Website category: university
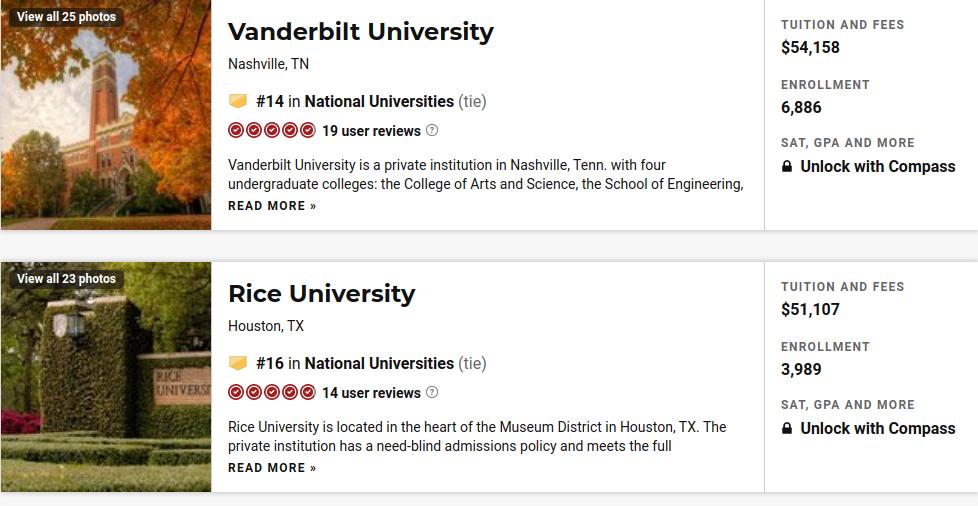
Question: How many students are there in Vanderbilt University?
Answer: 6,886

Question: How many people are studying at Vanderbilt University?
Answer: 6,886

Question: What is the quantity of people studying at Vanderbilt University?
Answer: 6,886

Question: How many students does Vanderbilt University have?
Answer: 6,886

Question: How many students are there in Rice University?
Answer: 3,989

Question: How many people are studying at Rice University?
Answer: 3,989

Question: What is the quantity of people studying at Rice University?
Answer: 3,989

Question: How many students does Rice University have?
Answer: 3,989

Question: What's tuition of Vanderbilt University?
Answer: $54,158

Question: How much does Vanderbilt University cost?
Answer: $54,158

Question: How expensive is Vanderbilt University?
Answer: $54,158

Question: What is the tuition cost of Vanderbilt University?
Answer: $54,158

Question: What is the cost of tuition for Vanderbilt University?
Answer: $54,158

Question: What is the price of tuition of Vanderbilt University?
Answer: $54,158

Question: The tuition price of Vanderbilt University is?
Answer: $54,158

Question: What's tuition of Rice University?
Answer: $51,107

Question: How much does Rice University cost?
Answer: $51,107

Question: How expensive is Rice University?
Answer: $51,107

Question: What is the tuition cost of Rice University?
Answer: $51,107

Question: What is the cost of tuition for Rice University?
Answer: $51,107

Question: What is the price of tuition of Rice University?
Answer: $51,107

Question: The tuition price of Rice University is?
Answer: $51,107

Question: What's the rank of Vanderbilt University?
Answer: #14

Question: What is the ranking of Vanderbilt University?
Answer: #14

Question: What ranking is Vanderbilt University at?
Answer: #14

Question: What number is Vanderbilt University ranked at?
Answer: #14

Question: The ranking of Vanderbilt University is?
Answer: #14

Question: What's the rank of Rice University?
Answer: #16

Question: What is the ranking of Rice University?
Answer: #16

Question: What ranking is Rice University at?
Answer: #16

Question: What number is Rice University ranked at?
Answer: #16

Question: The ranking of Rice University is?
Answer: #16

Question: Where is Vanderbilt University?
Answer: Nashville, TN

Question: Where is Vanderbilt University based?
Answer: Nashville, TN

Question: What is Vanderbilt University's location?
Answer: Nashville, TN

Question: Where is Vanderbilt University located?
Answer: Nashville, TN

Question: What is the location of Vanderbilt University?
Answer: Nashville, TN

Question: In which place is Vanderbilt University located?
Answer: Nashville, TN

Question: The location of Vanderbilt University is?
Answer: Nashville, TN

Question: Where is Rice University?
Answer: Houston, TX

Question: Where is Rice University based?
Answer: Houston, TX

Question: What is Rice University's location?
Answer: Houston, TX

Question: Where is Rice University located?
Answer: Houston, TX

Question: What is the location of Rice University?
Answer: Houston, TX

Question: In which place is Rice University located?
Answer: Houston, TX

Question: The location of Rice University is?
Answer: Houston, TX

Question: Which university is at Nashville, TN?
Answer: Vanderbilt University

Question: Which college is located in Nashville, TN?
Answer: Vanderbilt University

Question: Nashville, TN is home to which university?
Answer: Vanderbilt University

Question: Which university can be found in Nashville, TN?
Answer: Vanderbilt University

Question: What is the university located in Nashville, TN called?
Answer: Vanderbilt University

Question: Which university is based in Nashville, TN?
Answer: Vanderbilt University

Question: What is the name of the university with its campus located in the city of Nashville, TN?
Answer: Vanderbilt University

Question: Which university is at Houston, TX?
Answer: Rice University

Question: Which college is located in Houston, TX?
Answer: Rice University

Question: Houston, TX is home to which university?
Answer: Rice University

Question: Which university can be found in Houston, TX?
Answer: Rice University

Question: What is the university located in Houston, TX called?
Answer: Rice University

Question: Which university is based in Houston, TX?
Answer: Rice University

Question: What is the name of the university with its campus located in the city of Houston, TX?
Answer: Rice University

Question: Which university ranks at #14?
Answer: Vanderbilt University

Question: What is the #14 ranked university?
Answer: Vanderbilt University

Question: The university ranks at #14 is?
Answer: Vanderbilt University

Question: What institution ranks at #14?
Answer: Vanderbilt University